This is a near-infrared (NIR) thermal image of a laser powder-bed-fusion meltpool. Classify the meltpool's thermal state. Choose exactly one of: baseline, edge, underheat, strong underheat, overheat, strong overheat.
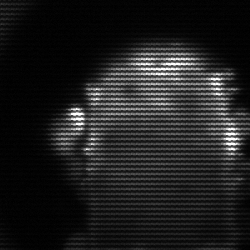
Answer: baseline